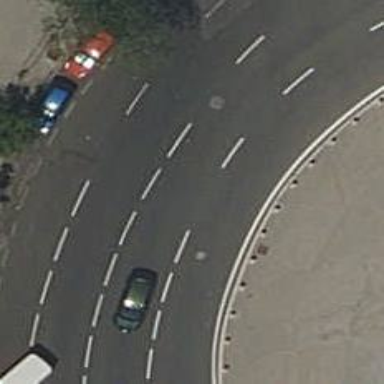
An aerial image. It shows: Secondary road with asphalt surface.